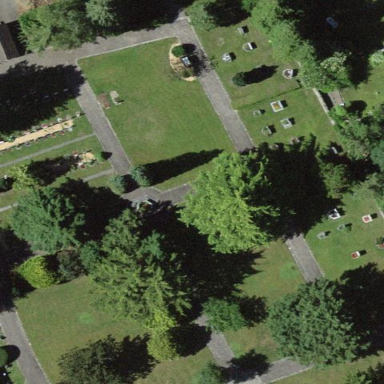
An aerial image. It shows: Cemetery.